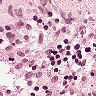
Metastatic tissue present: no